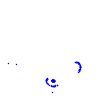
Particle: proton